Question: I'm using a Facade to access the methods and classes inside package, but and inside the package? I must access the methods of other class directly or by a facade or something similar?
Example: 'Package 1(Class Foo, Class Bar, Facade FooBar)'
'Outside Class -> FooBar --> Foo method'
but inside:
'Foo --> Bar' or 'Foo --> FooBar --> Bar'
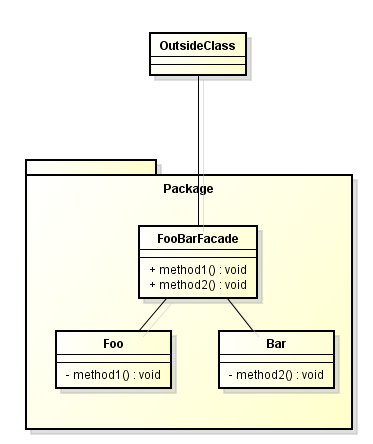
Answer: A facade is a single interface which allows easy access to all the functionality going on behind the scenes. It is not the same thing as a requirement to pass internal functionality between components back out of the system (and back into it through the interface).
Facades are control panels, they simplify and hide the internal components so external users don't get lost in the complexity of what is behind the interface. An interface with internal components that reaches back outside and manipulates itself through the interface would make a good art presentation, but would be a lousy Facade, as it would expose that which is it trying to hide.
'''
Outside -> Facade -> Inside.
'''
not
'''
Outside -> Facade -> Inside -> Facade -> Inside.
'''
or in your case
'''
OutSide -> FooBar -> Foo -> Bar
'''
would be just fine.